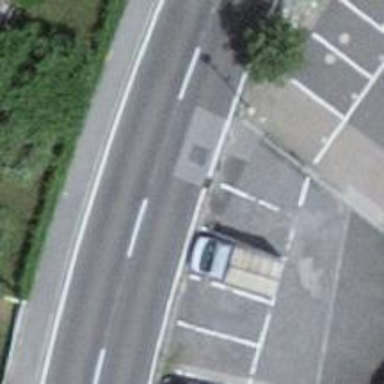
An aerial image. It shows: Bus stop along the road.